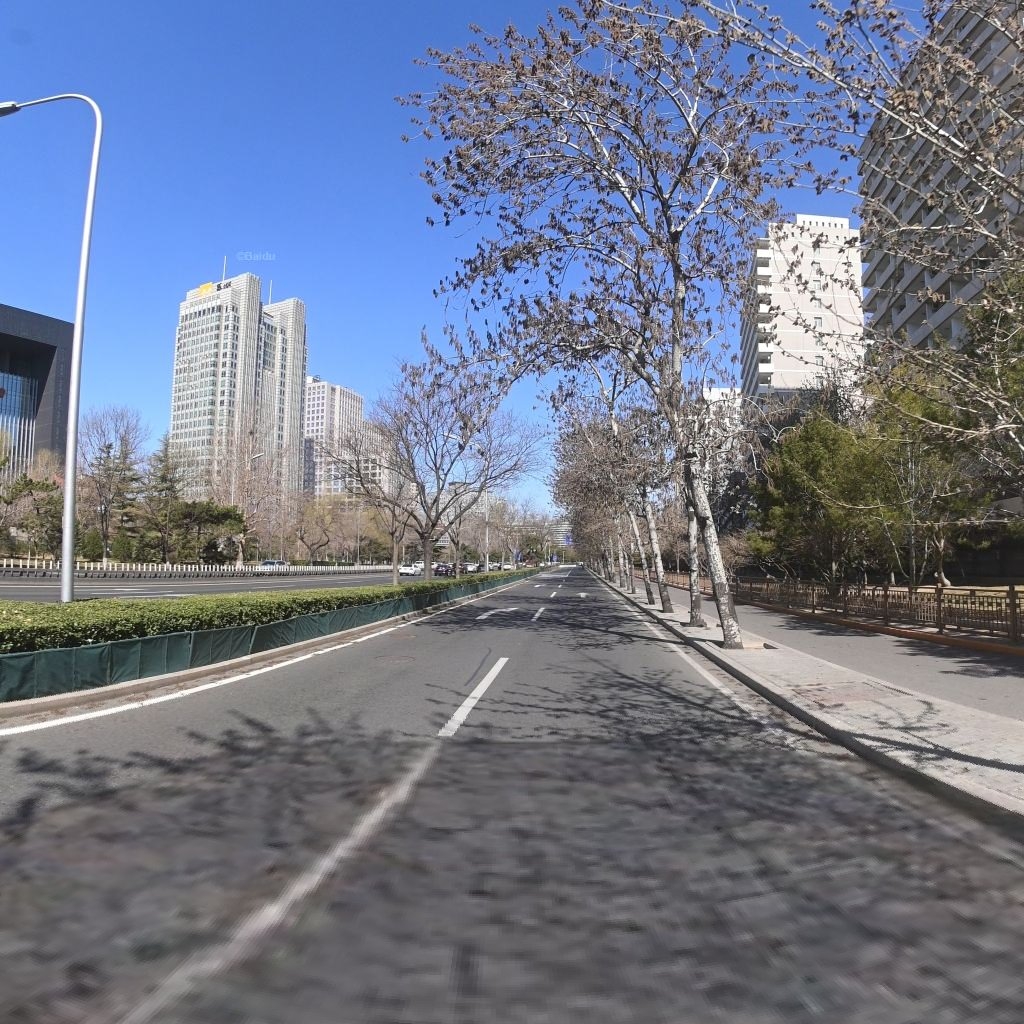
Region: Chaoyang
Road damage annotations: longitudinal patch, manhole cover